Question: I was trying use the code shown below to plot in such a way that each iso-surface will be different in color and there will be a color bar at the right. I made a 'ss(k)' color matrix for different colors. Number of iso-surfaces is 10 but I have only 8 colors. That's why I wrote 'ss(9)='r'' and 'ss(10)='r''.
I need a solution to plot the iso-surface with different color and bar at the right side.
'''
ss=['y','m','c','r','g','b','w','k','r','r']
k=1;
for i=.1:.1:1
p=patch(isosurface(x,y,z,v,i));
isonormals(x,y,z,v,p)
hold on;
set(p,'FaceColor',ss(k),'EdgeColor','none');
daspect([1,1,1])
view(3); axis tight
camlight
lighting gouraud
k=k+1;
end
'''

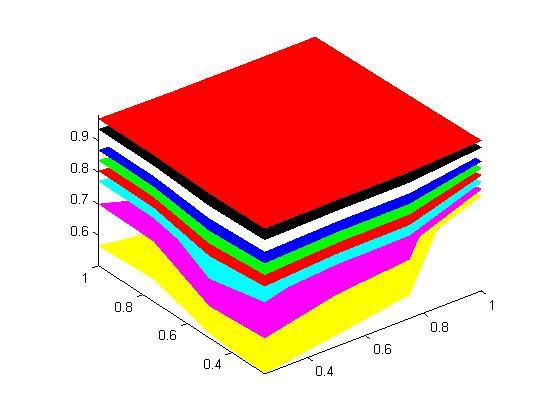
Answer: Matlab usually plots different iso-surfaces in different colors automatically, so you don't need to care about that. What kind of bar do you need? A colorbar or a legend? Either way, it is just to use the colorbar or legend function..
'''
%Create some nice data
[x y z] = meshgrid(1:5,1:5,1:5);
v = ones(5,5,5);
for i=1:5
v(:,:,i)=i;
end
v(1:5,3:5,2)=1
v(1:5,4:5,3)=2
%Plot data
for i=1:5
isosurface(x,y,z,v,i)
end
%Add legend and/or colorbar
legend('one','Two','Three','Four')
colorbar
'''